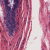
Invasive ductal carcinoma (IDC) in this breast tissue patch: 0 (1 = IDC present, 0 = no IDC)